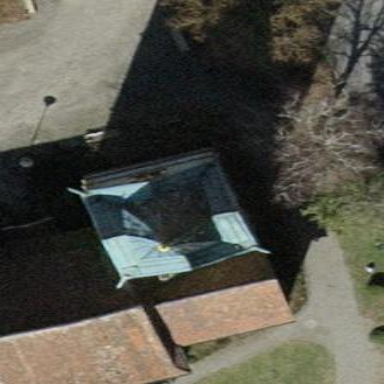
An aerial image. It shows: Part of building designed as pyramidal bell tower.